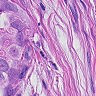
Metastatic tissue present: yes